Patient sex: F
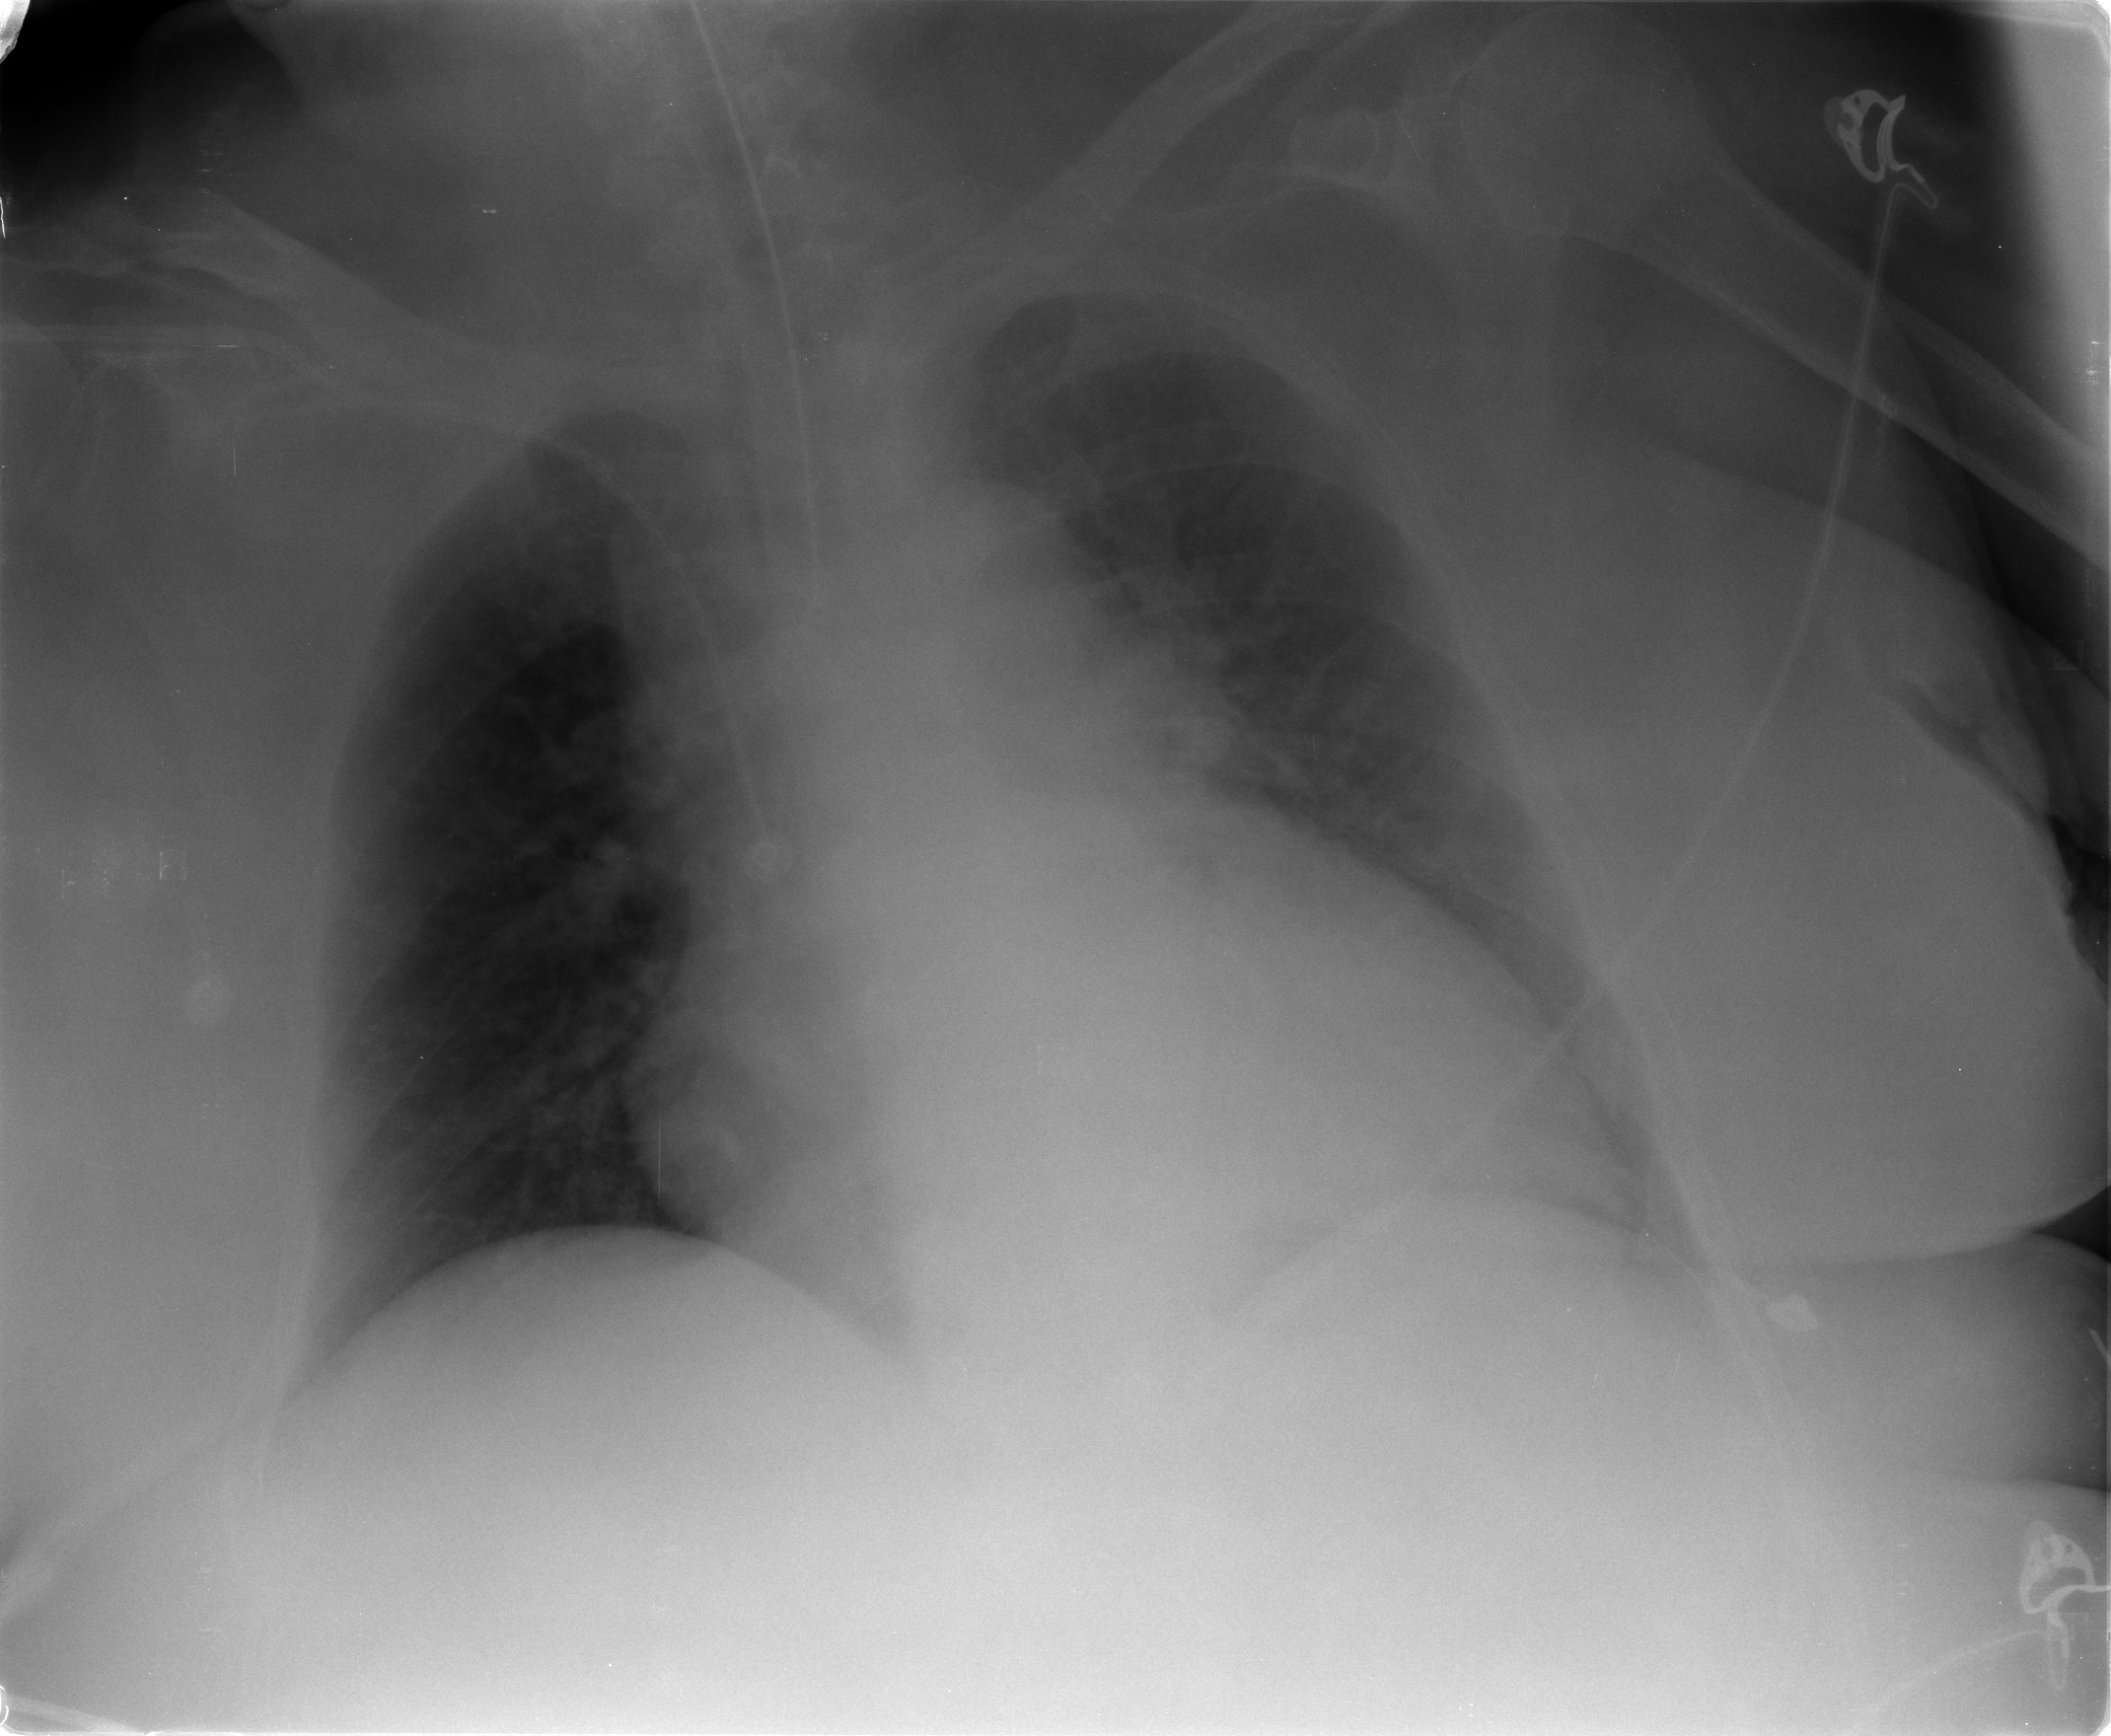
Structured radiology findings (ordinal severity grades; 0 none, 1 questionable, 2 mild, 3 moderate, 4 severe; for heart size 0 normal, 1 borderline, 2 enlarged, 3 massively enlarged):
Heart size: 2
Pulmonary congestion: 2
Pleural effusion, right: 0
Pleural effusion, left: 0
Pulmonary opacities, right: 0
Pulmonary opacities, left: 0
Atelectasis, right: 1
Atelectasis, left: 1